Question:
Hi guys i'm stuck with this problem. I need to create a behavior like this one in the image.
I created a UIView xib (because i need to reuse this view) with a UIProgressView for the 'dark orange' fill and then create an UIView for the indicator with a UILabel in it but i'm unable to move it with setFrame so i was thinking that subclassing an UISlider would be much easier.
What do you think?
This is the code that doesn't work, the .xib uses AutoLayout and now i'm using Xcode 6.
'''
ScoresView *score = [[[NSBundle mainBundle] loadNibNamed:@"scoresView" owner:self options:nil] objectAtIndex:0];
[score.markView setFrame:CGRectMake(score.markView.frame.origin.x + offset, score.markView.frame.origin.y, score.markView.frame.size.width, score.markView.frame.size.height)];
[score.progressView setProgress:0.5];
[score setFrame:viewSize];
[self.scoreScrollView addSubview:score];
'''
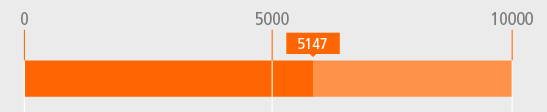
Answer: Since the views are using auto layout, you must animate the layout constraints, not the frame. You do that by creating an outlet to the constraint and changing its constant.
But it might be easier to not use auto layout on the dark orange view. Build and add it in code. Set its frame origin equal to the light orange view, and set its width equal to progress (0-1) * light orange width.